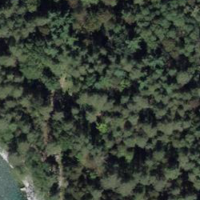
EUNIS habitat code: 44
Species observed at this site:
Carpinus betulus
Quercus rubra